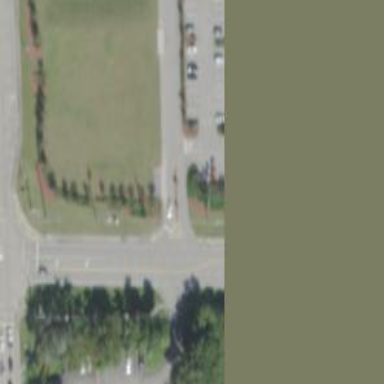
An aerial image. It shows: Unmarked crossing on footway.